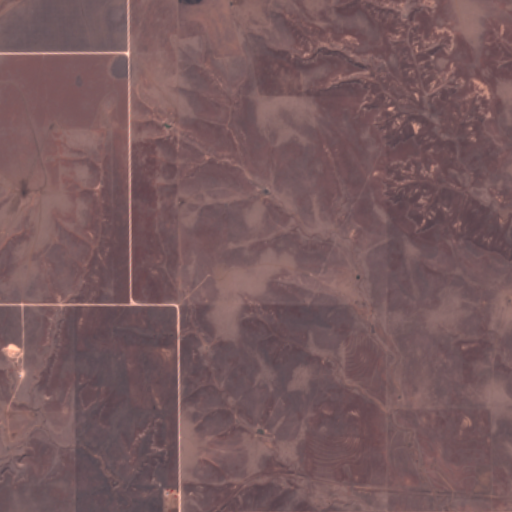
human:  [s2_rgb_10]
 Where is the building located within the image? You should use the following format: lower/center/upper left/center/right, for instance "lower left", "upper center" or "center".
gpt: The building is located in the lower left of the image.
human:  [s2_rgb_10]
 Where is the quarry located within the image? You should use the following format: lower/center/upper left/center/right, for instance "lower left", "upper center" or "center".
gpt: There is no quarry in the image.